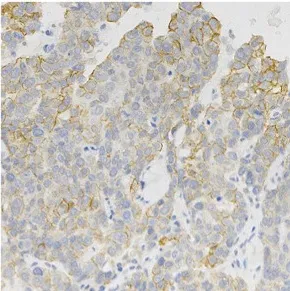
The Pathological findings of subcutaneous nodule on the right chest wall mass. Immunohistochemical analysis indicated that tumor cells were immunoreactive for HER2.
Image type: pathology (immunostaining)